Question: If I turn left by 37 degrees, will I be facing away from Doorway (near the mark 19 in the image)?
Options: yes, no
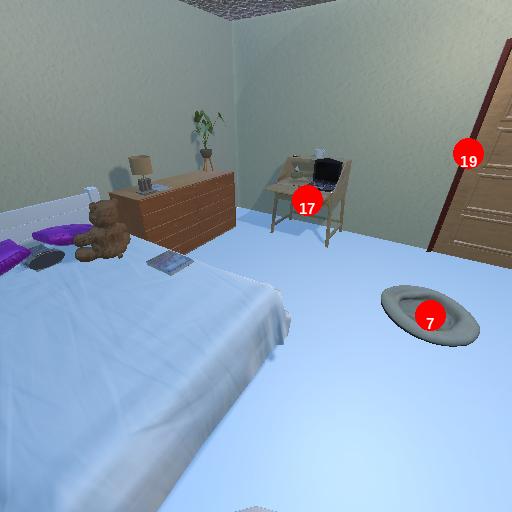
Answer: yes